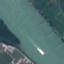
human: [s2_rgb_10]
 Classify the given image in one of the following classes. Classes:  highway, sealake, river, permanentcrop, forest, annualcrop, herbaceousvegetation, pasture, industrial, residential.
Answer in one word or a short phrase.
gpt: River